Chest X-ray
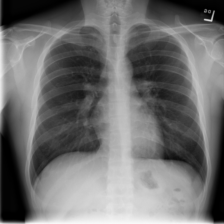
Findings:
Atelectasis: negative
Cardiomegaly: negative
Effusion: negative
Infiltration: negative
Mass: negative
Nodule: negative
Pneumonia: negative
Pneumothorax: negative
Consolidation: negative
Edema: negative
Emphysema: negative
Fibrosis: negative
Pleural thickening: negative
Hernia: negative